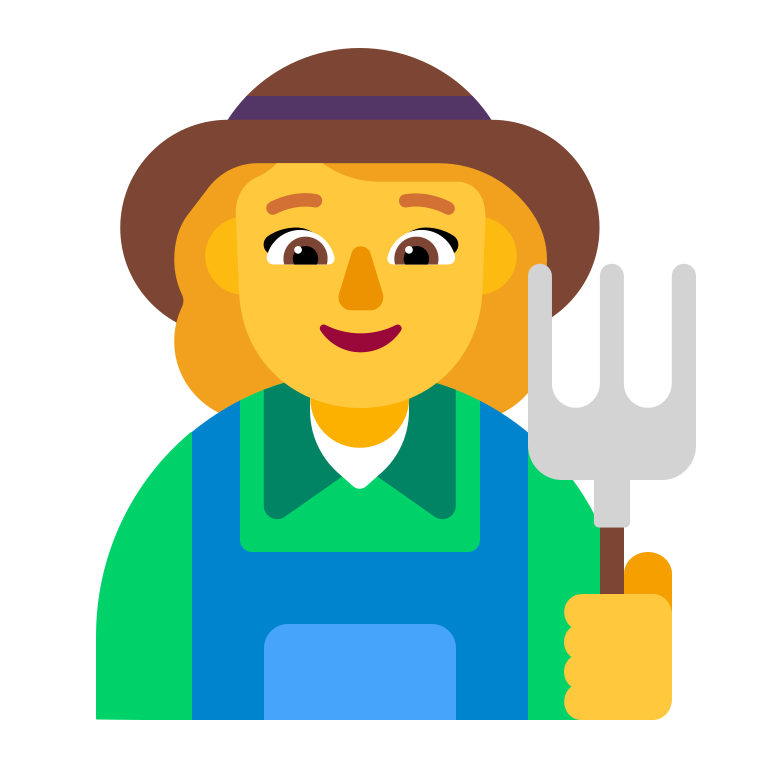
woman farmer flat default